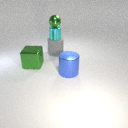
large gray rubber cylinder below small green metal sphere